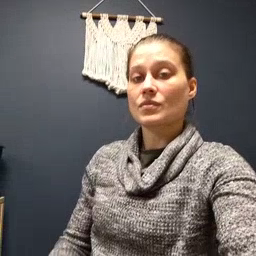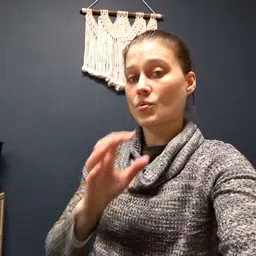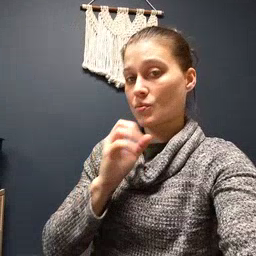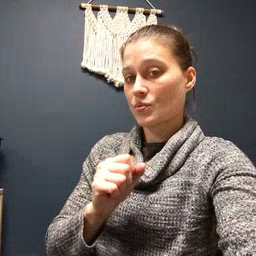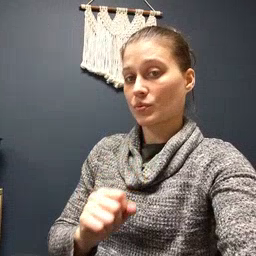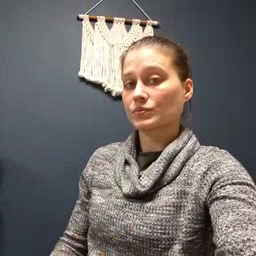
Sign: old